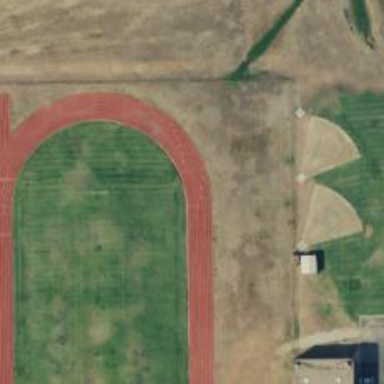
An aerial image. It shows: Track located within leisure land area.